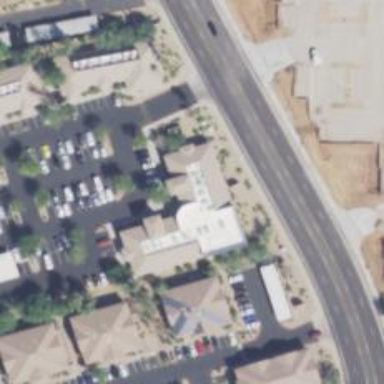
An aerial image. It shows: Healthcare clinic.